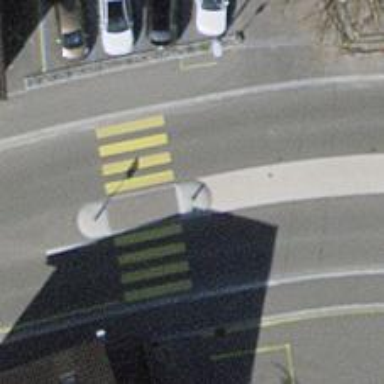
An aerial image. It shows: Uncontrolled zebra crossing with pedestrian island.